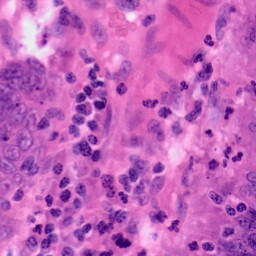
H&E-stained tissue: Colon